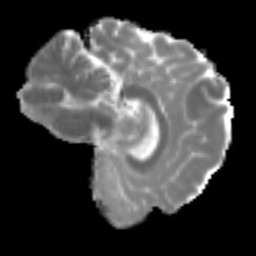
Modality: MD
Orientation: sagittal
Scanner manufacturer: siemens
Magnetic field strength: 3 T
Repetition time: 3.6 s
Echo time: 0.092 s